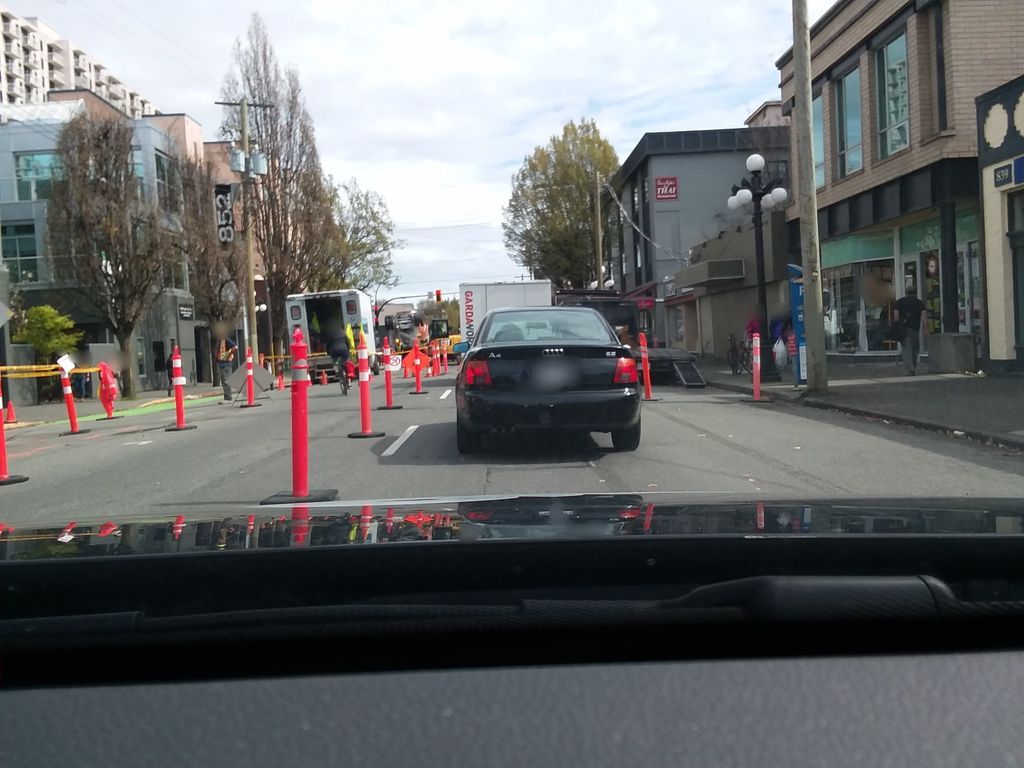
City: victoria